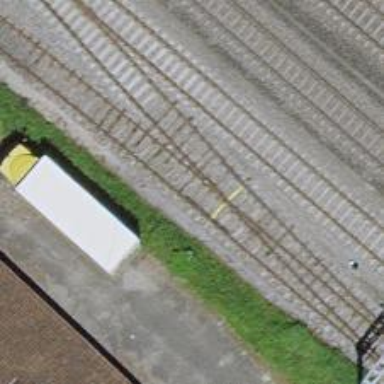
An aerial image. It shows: Single-track spur railway line.